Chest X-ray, AP view. Patient: 52 years old, sex M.
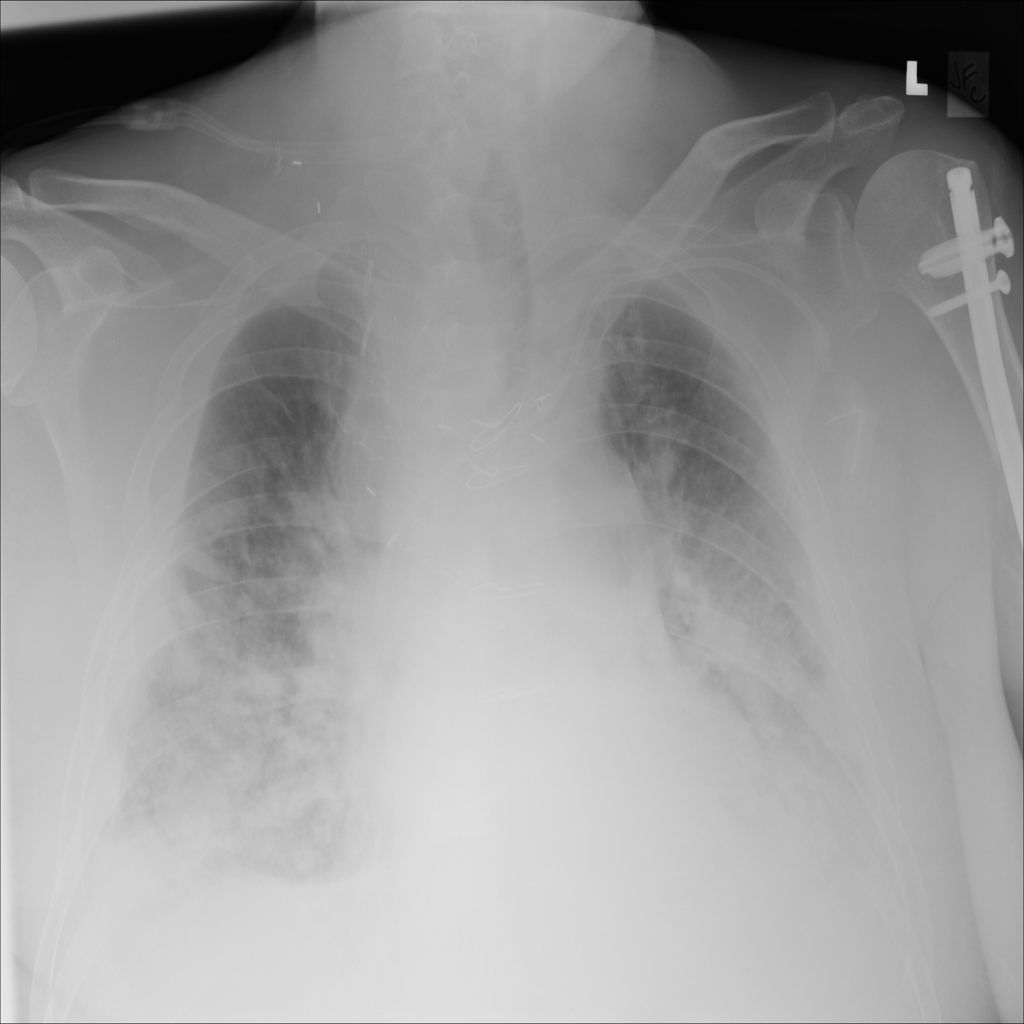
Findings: Mass, Pleural_Thickening